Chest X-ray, PA view. Patient: 61 years old, sex F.
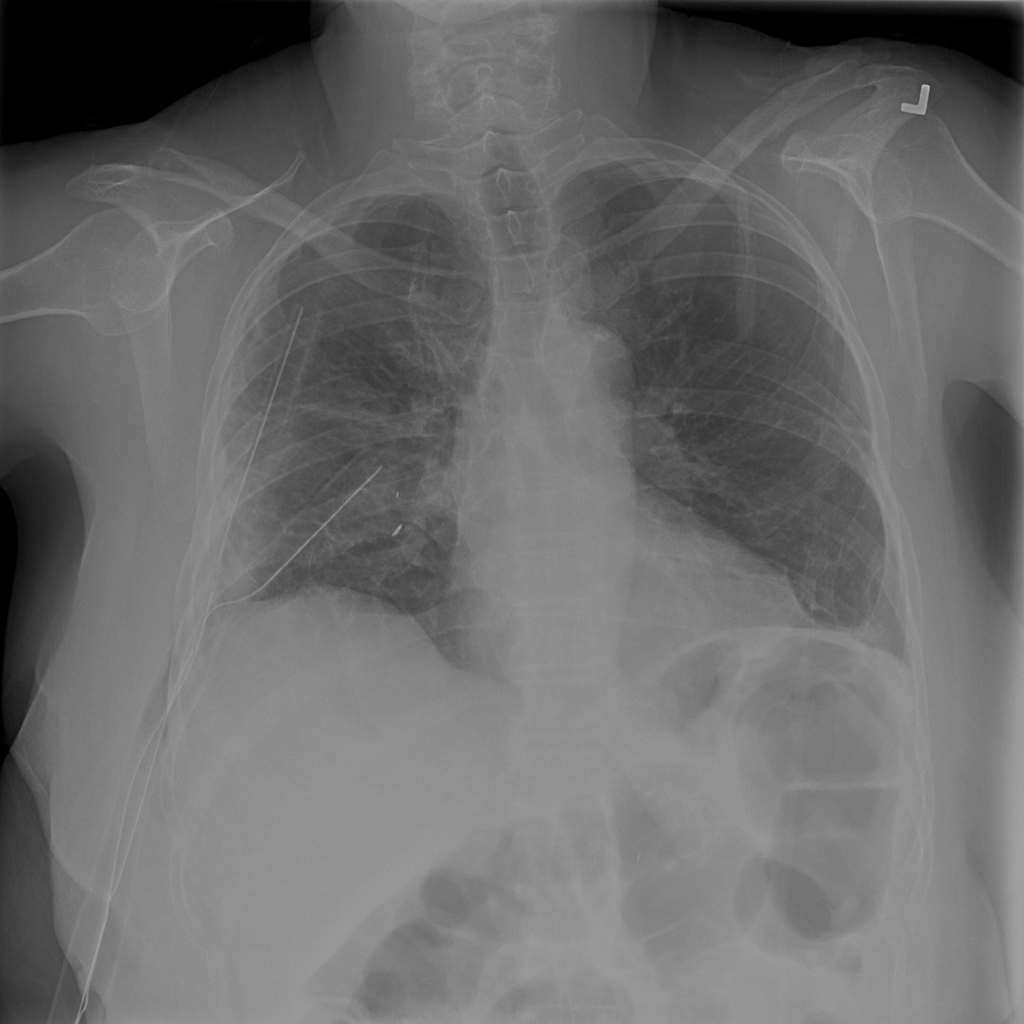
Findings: No Finding